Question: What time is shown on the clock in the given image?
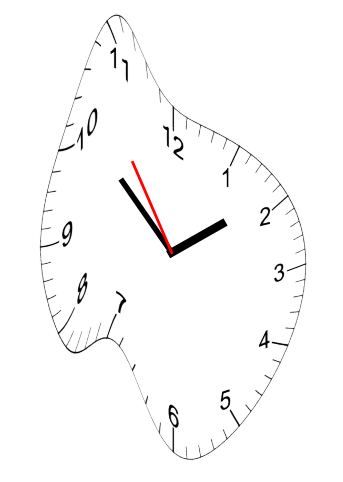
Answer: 01:51:54